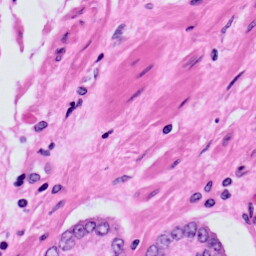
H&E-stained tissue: Prostate